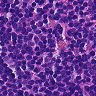
Metastatic tissue present: no